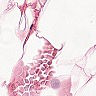
Metastatic tissue present: no